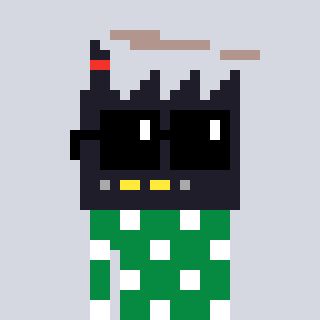
a pixel art character with square black sunglasses, a factory-shaped head and a green-colored body on a cool background